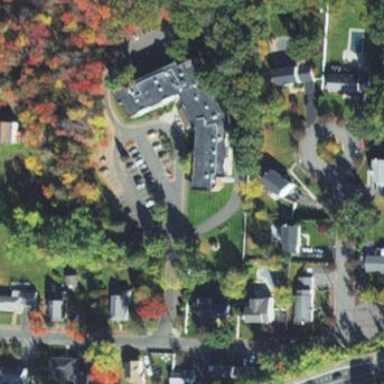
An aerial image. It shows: Residential building.